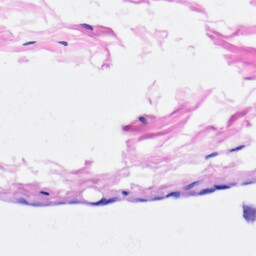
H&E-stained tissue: Heart